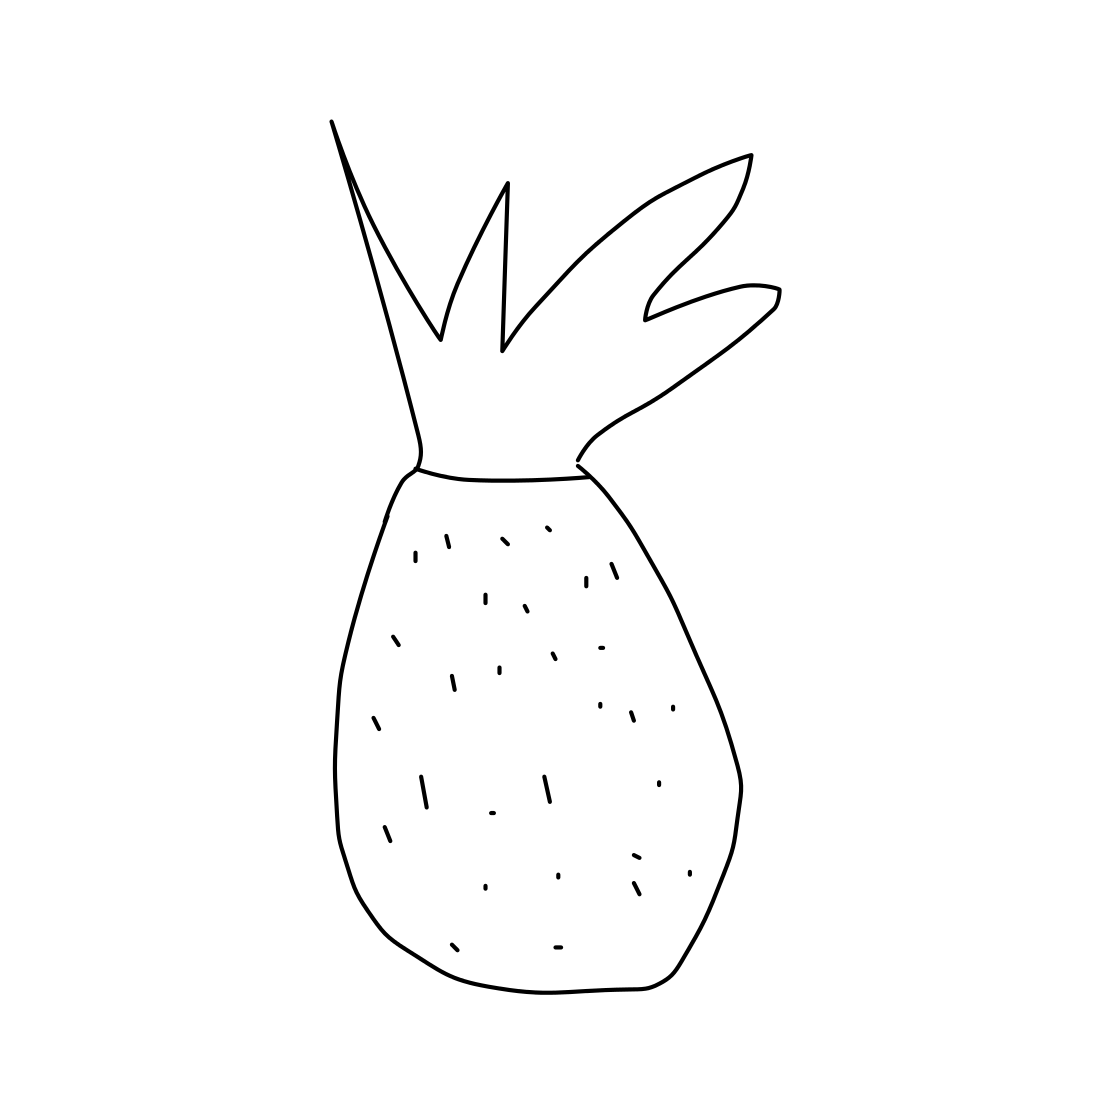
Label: pineapple